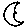
Label: moon